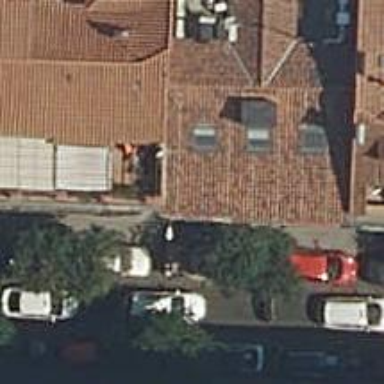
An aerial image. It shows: Apartment used for tourism.